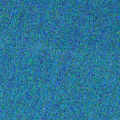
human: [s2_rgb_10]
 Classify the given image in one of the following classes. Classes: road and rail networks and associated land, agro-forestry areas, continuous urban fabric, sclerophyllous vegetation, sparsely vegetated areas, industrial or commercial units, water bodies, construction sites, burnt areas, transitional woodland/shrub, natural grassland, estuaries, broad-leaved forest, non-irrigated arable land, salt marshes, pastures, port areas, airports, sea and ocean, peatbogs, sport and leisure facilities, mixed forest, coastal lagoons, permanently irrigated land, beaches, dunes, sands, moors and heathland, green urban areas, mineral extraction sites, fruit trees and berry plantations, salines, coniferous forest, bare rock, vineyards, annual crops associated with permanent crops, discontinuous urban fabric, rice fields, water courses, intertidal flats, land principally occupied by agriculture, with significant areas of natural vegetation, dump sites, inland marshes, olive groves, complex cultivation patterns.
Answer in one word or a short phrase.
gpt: sea and ocean